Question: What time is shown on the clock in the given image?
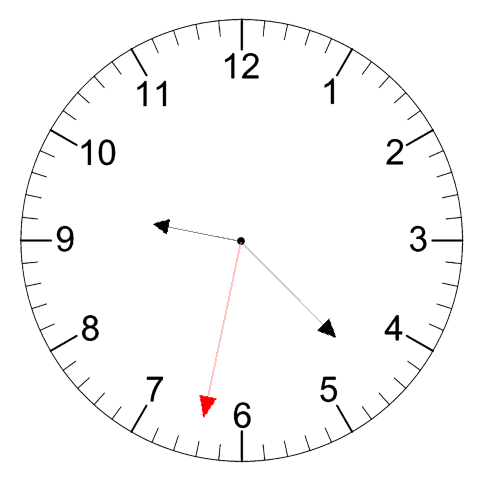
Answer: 09:22:32